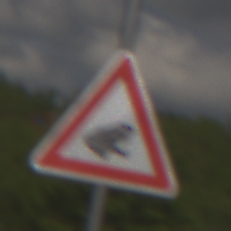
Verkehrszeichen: AmphibienwanderungLinks
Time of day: Midday
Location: Outdoor (RoadRail)
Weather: PartlyCloudy
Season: NotSpecified
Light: Natural